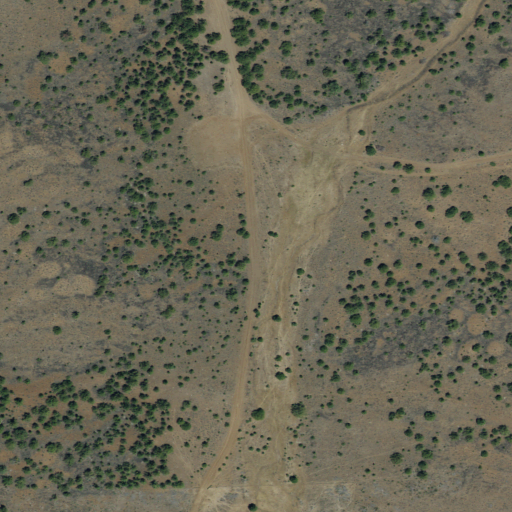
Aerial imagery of valley in California named Spooner Trough Canyon containing shrub and evergreen forest